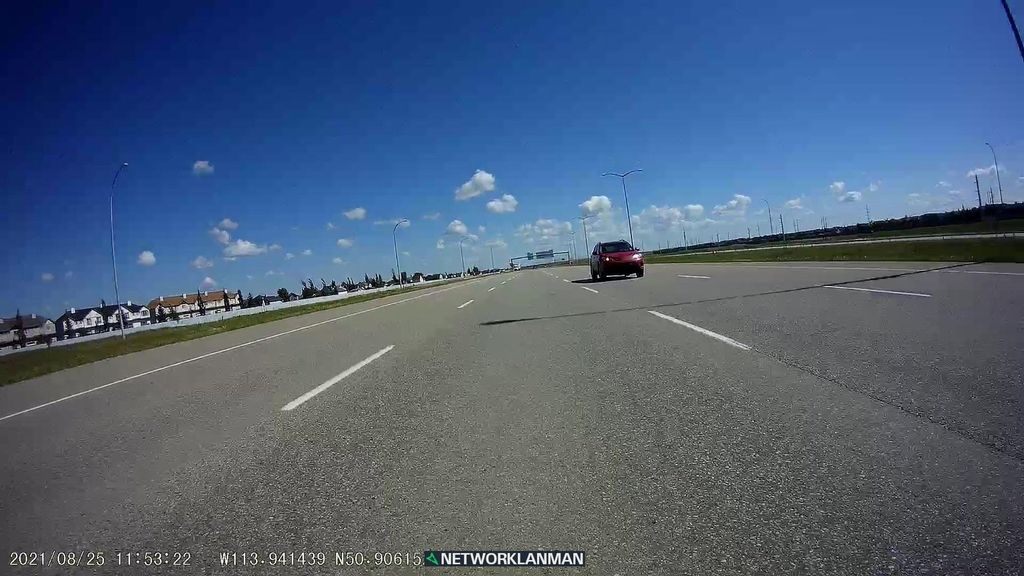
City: calgary